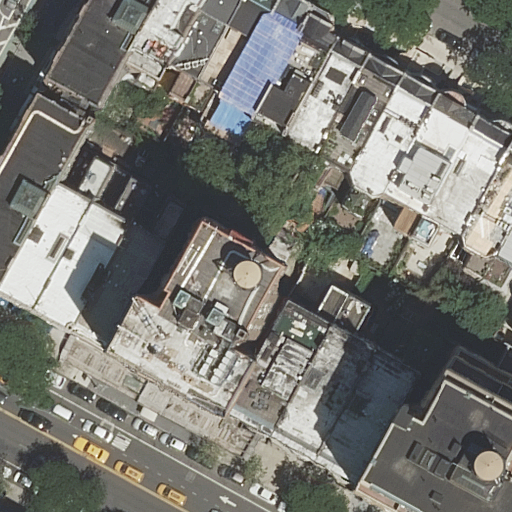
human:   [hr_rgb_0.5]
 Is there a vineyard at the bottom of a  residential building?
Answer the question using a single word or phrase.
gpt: no

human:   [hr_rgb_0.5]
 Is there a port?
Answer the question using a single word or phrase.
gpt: no

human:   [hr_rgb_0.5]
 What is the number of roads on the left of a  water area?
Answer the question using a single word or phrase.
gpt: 0

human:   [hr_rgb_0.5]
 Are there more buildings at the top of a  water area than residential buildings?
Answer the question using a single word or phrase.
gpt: no

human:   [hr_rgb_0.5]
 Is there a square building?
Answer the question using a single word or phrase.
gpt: no

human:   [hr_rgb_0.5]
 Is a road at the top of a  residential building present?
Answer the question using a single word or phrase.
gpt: yes

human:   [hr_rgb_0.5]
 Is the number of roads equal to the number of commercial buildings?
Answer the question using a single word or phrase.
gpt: no

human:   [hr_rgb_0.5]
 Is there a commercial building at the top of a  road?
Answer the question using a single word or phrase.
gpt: no

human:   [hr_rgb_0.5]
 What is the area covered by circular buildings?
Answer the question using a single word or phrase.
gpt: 0m2

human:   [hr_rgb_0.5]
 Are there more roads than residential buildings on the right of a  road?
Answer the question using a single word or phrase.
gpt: no

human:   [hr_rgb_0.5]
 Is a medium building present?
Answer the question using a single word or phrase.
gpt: yes

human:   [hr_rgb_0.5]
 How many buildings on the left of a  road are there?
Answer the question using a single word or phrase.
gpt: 16

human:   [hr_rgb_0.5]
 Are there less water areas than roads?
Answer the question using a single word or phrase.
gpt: yes

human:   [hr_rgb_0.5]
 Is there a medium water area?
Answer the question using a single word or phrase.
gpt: no

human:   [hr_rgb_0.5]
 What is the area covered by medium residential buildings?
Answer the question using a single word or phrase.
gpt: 3500m2

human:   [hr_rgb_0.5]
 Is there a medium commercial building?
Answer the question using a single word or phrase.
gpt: no

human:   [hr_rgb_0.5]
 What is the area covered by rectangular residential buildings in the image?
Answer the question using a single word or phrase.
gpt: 1968m2

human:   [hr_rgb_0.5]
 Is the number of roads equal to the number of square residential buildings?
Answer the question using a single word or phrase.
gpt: no

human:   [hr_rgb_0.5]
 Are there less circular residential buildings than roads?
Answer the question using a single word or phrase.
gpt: yes

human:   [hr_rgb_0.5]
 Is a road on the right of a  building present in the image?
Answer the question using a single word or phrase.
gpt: yes

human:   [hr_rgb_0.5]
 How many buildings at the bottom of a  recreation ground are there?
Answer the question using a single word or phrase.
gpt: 0

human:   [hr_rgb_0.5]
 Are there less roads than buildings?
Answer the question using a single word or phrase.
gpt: yes

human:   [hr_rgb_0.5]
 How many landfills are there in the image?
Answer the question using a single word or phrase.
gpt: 0

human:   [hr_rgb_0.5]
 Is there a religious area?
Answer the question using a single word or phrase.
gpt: no

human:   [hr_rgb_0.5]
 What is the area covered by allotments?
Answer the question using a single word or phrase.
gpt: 0m2

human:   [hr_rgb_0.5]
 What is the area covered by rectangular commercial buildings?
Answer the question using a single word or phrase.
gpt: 0m2

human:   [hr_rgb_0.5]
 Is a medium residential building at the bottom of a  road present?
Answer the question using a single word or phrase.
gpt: yes

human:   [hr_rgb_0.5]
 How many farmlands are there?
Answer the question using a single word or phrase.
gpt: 0

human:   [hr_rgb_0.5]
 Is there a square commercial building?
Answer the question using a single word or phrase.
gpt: no

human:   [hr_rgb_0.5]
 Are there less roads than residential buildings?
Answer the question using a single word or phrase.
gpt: yes

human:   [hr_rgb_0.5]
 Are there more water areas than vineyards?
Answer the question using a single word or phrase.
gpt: no

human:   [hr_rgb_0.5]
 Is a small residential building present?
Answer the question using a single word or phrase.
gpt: yes

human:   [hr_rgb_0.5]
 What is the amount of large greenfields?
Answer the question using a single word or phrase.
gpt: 0

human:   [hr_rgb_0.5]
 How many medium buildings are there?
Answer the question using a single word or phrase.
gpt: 18

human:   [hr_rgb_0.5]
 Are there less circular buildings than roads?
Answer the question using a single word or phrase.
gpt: yes

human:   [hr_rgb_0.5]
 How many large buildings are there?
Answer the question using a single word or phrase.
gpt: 1

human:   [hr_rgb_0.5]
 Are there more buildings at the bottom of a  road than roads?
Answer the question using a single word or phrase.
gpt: yes